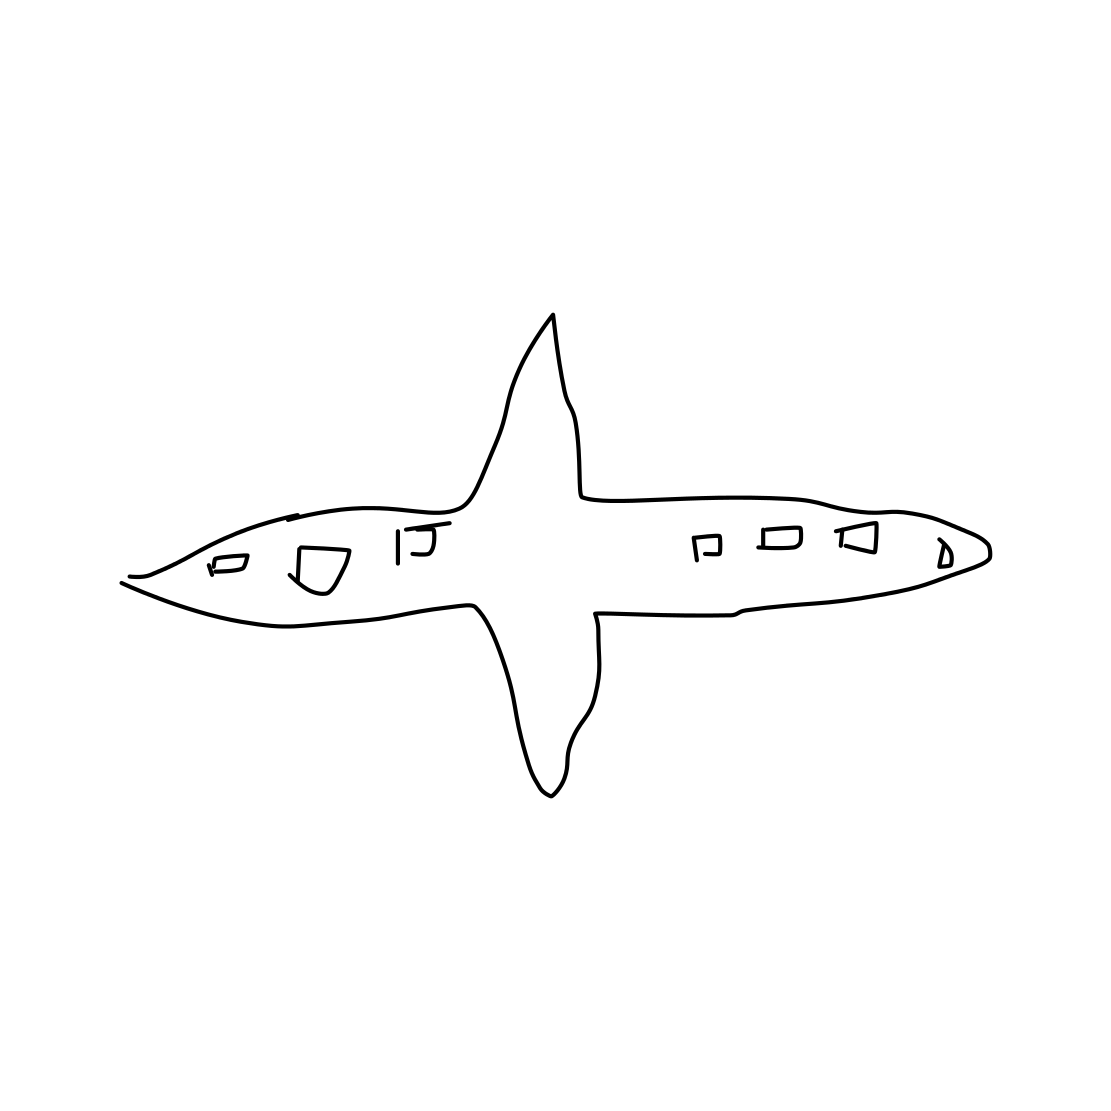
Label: airplane